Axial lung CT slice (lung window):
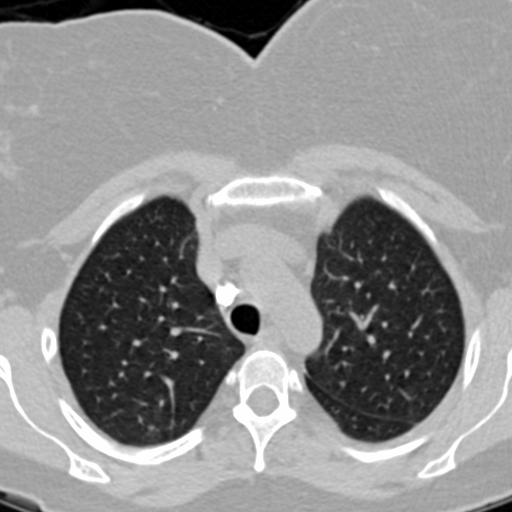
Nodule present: yes
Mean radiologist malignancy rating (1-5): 1